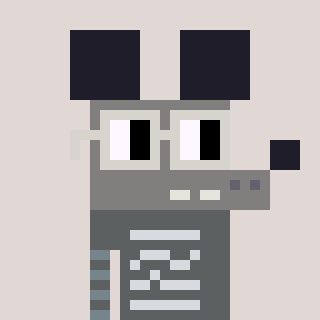
a pixel art character with square light gray glasses, a mouse-shaped head and a bege-colored body on a warm background